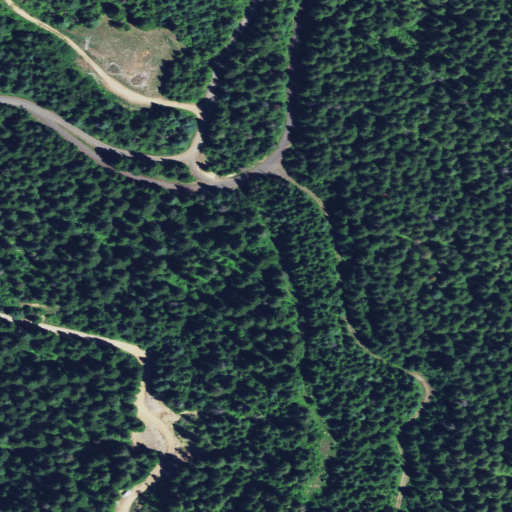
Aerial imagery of gap in Idaho named Smith Saddle containing evergreen forest and shrub